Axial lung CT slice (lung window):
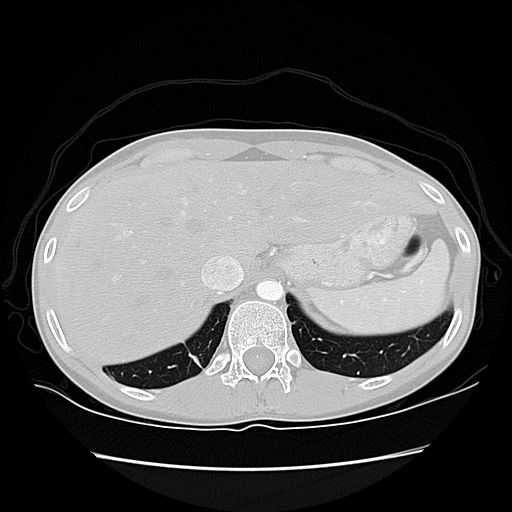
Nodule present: no